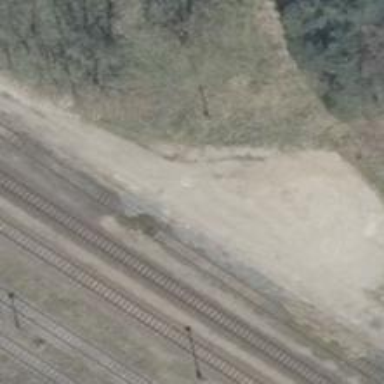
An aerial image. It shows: Service road with gravel surface.